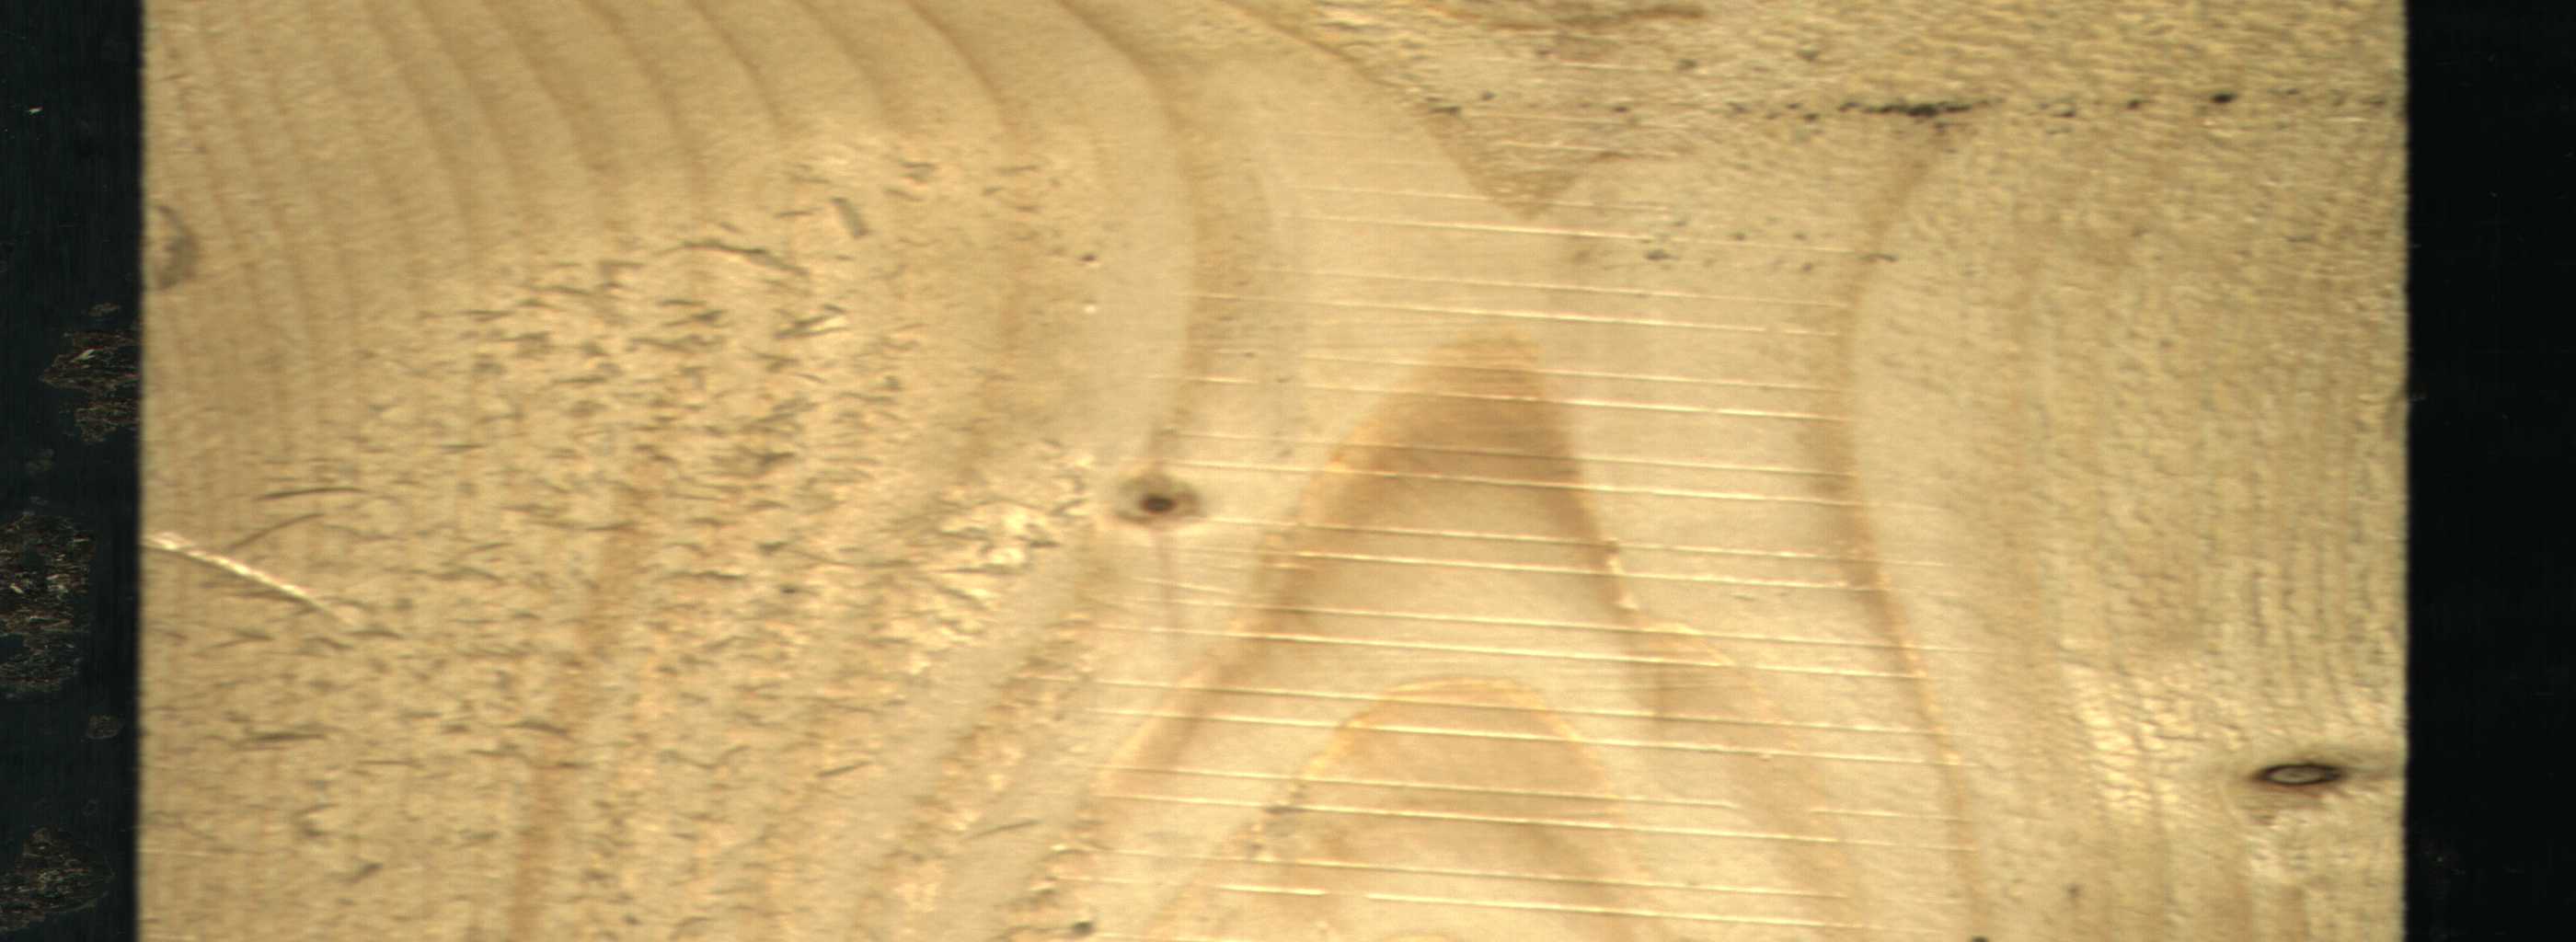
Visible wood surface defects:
Dead_Knot
Live_Knot